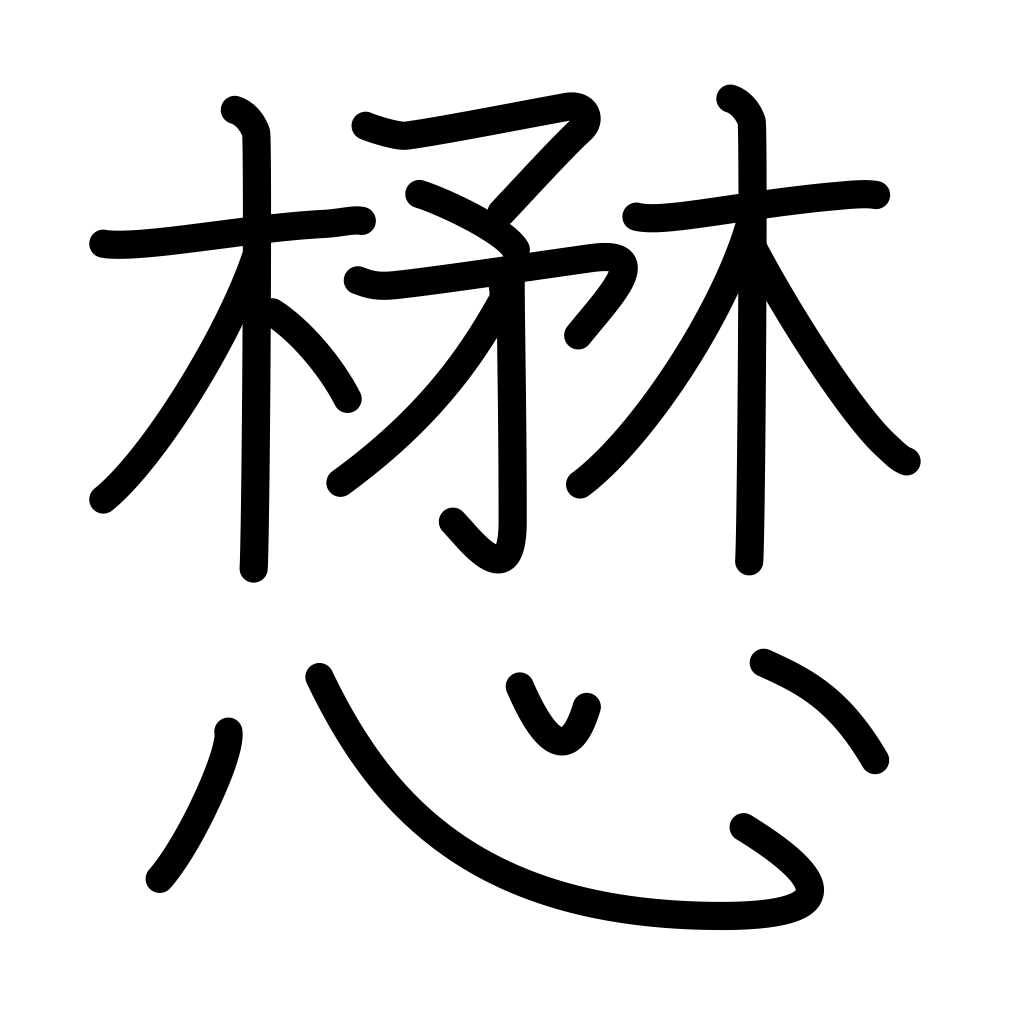
Meaning: strive, flourish